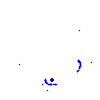
Particle: proton